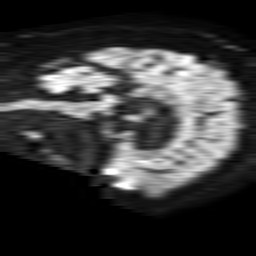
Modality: TRACE
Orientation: sagittal
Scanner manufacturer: philips
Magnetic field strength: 1.5 T
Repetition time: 4.6 s
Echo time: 0.08517 s